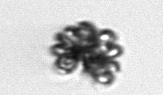
Label: Corymbellus